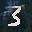
Label: 3